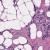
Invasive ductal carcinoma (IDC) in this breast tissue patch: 1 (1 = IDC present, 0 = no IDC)